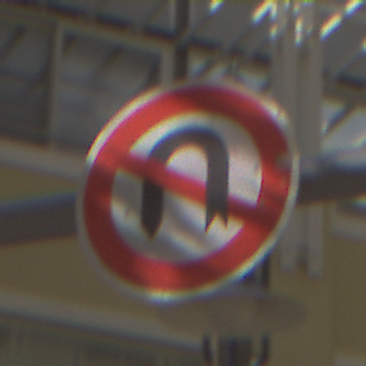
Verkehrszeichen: VerbotWenden
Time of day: MorningAfternoon
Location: Outdoor (Urban)
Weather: PartlyCloudy
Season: NotSpecified
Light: Natural